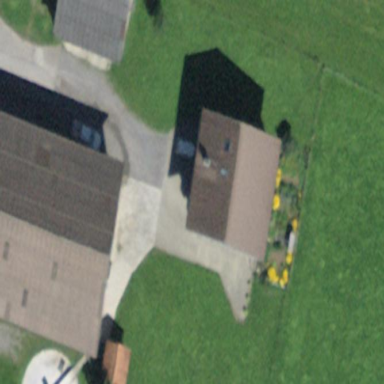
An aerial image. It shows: Farm with farmyard.